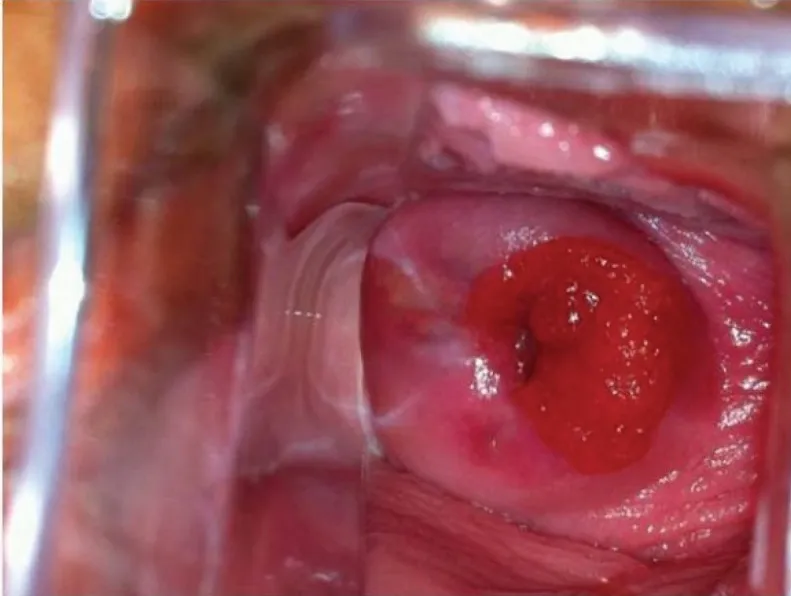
Tumour outgrowth, 2 cm in diameter.
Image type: medical_photograph (other_medical_photograph)